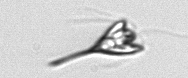
Label: Pyramimonas_longicauda